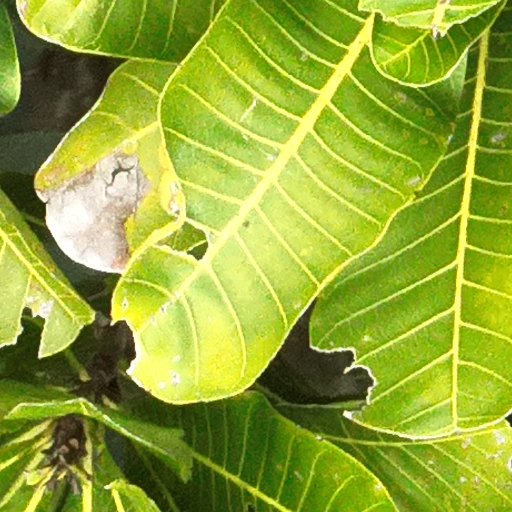
Species: Anacardium excelsum
GBIF accepted scientific name: Anacardium excelsum
Crown area (m\u00b2): 522.808